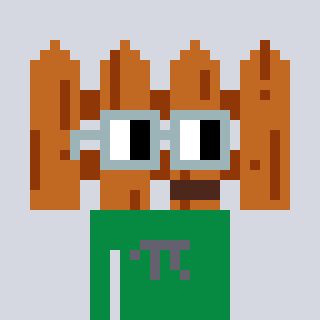
a pixel art character with square dark gray glasses, a fence-shaped head and a green-colored body on a cool background